Interaction volume radius: 10 \u00c5
Interaction volume height: 20 \u00c5
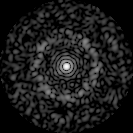
Disorder parameter: 0.8237